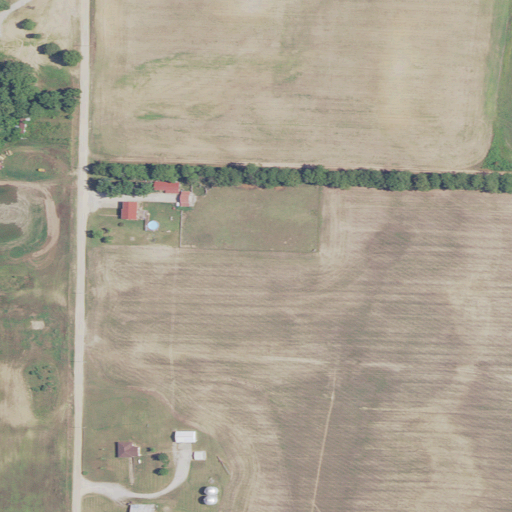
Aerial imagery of mountains in Missouri named Caledonia Hills containing cultivated crops, open development, low intensity development, medium intensity development, and woody wetlands